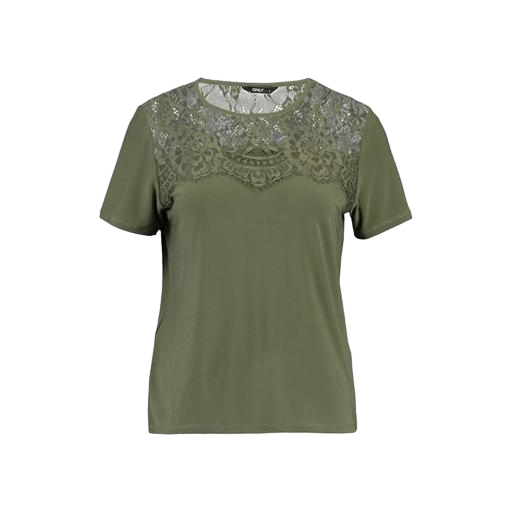
lace-yoke t-shirt, green exclusive lace tee, green lace-panel top, white background